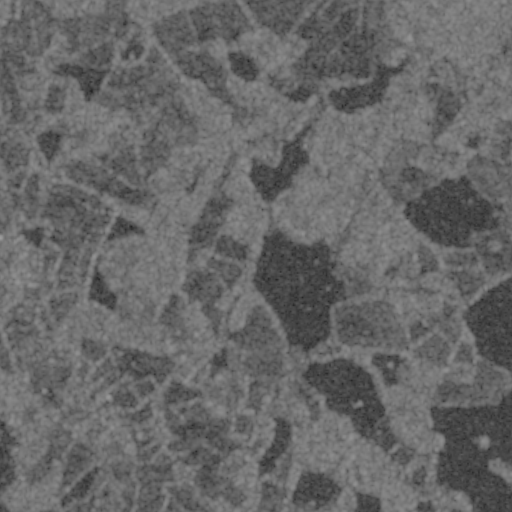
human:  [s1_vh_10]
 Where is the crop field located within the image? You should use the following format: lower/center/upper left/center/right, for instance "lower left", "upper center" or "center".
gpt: The crop field is located in the lower center of the image.
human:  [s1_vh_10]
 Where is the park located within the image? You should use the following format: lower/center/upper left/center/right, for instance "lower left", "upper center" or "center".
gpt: The park is located in the upper right of the image.
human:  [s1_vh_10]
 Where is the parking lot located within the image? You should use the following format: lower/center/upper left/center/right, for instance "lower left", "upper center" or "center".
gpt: The parking lot is located in the lower right of the image.
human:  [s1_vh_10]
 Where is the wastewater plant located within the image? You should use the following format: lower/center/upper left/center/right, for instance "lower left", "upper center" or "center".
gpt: The wastewater plant is located in the center left of the image.
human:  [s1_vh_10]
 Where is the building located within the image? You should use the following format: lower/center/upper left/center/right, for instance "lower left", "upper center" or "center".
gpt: There is no building in the image.

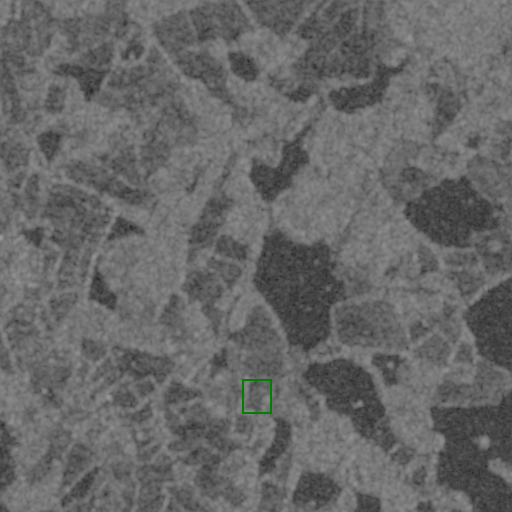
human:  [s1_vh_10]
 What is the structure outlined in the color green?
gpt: The structure outlined in green is a crop field.
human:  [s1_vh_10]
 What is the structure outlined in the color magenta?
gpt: There is no magenta outline.